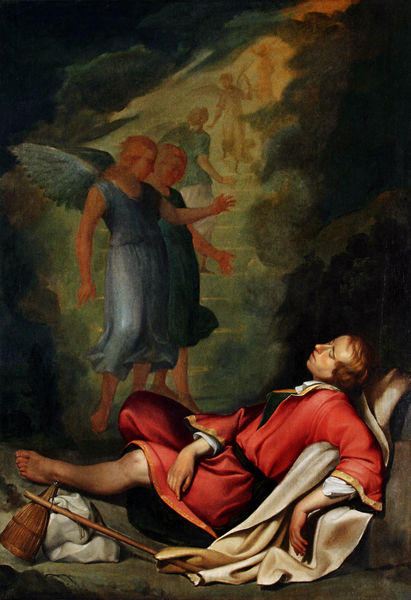
Titel: Der Traum Jakobs
Künstler: Ulrich Loth
Standort: München
Institution: Bayerische Staatsgemäldesammlungen
Schlagwörter: blau, dunkel, flügel, gemälde, hand, himmel, mann, schatten, schlaf, weiß, wolken, gelb, grün, landschaft, menschen, ocker, braun, frisur, grau, hell, hintergrund, holz, kleid, kleider, lampe, laterne, licht, mund, nacht, nase, orange, profil, schwarz, vordergrund, gürtel, rot, tuch, wolke, hochformat, malerei, rock, flasche, augen, bibel, falten, gesicht, kleidung, stein, tod, tot, toter, hände, öl, sonne, gewand, haare, mantel, stoff, gewänder, saum, höhle, stock, engel, bein, liegen, schlafen, schlafend, perspektive, zwei, stab, bündel, gepäck, fels, rast, figuren, ölgemälde, leiter, treppe, angelehnt, korb, stufe, stufen, faltenwurf, laken, junge, liegend, unscharf, barfuss, lichtstrahl, traum, strahl, jüngling, beleuchtet, verschwommen, junger mann, verwischt, wanderer, vision, rötlich, erscheinung, heiliger, wanderstab, gloriole, hirte, erzengel, schwebend, schlafender, joseph, pilger, wolk, proviant, himmelsleiter, hirt, schlf, engelsflügel, himmelspforte, dominikus, traumwesen, vorhersehung, jügling, rjot, säume, wanderschft, 1800, himmelstreppe, traum dres, traum des joseph, liege3n